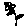
Label: flower